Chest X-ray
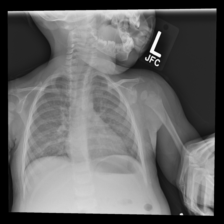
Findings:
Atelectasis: negative
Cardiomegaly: negative
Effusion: negative
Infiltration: positive
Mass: negative
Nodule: negative
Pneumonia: negative
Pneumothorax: negative
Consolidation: negative
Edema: negative
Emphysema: negative
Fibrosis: negative
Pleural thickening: negative
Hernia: negative